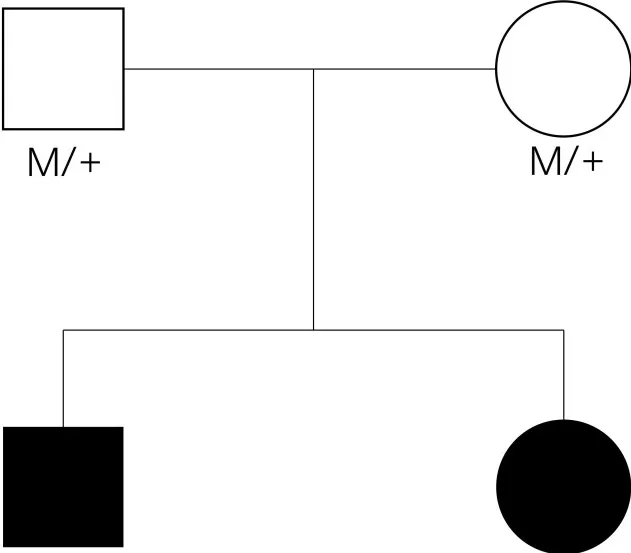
The pedigree of the family. Filled symbol: patient, unfilled symbol: unaffected parents, black arrow: the proband, plus: normal allele, M: mutant allele.
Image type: pathology (giemsa)